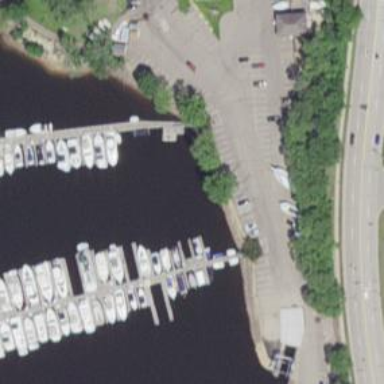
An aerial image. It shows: Pier with mooring facilities.